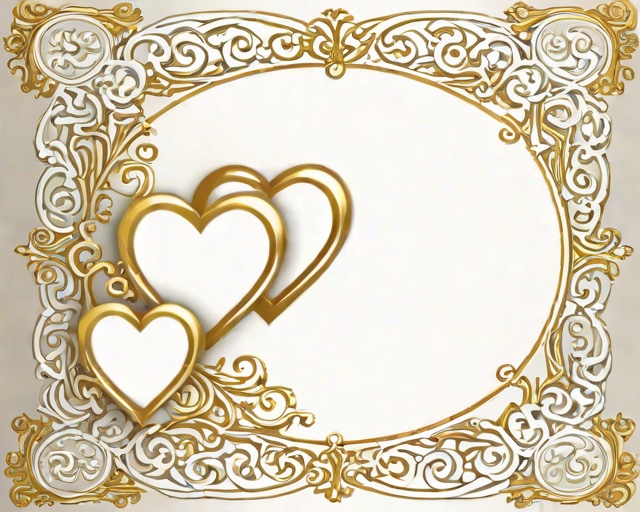
Category: Anniversary